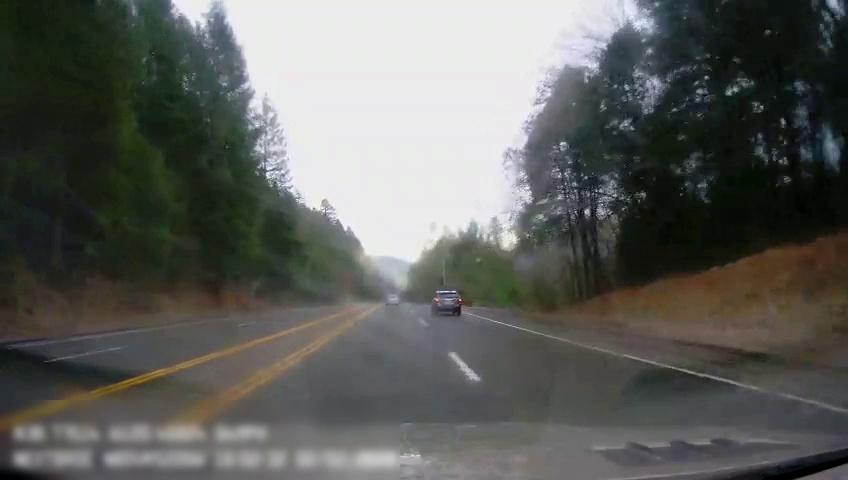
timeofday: Day
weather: Cloudy
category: Drivable Space
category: Vehicles | Car
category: Vehicles | Car
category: Lanes | Alternate Lane
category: Lanes | Alternate Lane
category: Lanes | Alternate Lane
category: Lanes | Current Lane
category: Lanes | Current Lane
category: Lanes | Alternate Lane